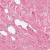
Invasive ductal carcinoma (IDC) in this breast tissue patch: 0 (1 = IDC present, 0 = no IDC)